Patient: sex M, age 44
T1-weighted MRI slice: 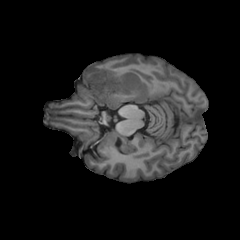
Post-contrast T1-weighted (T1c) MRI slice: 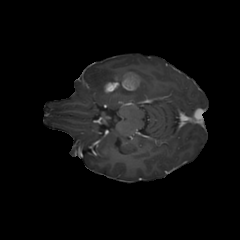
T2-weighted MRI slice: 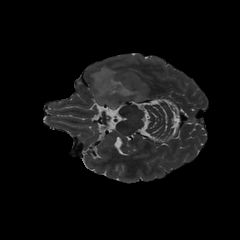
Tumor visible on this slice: yes
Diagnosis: Glioblastoma, IDH-wildtype
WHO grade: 4